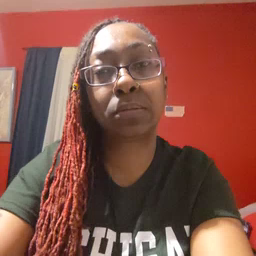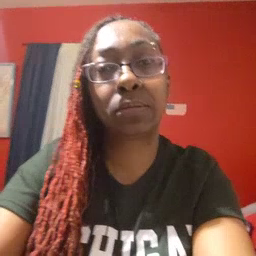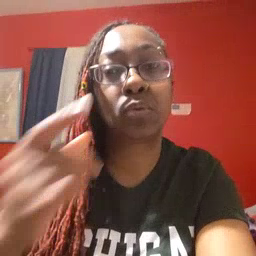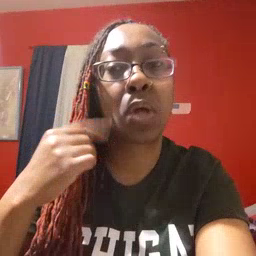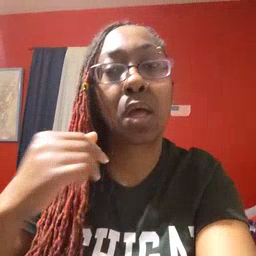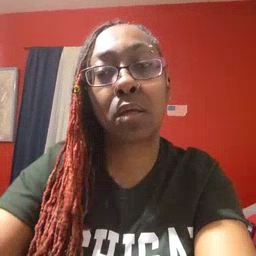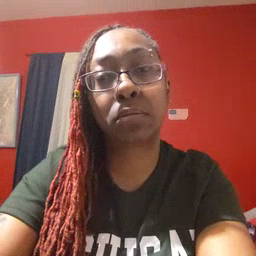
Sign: cry